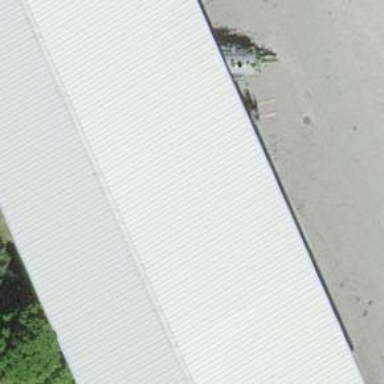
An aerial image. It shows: Industrial building.